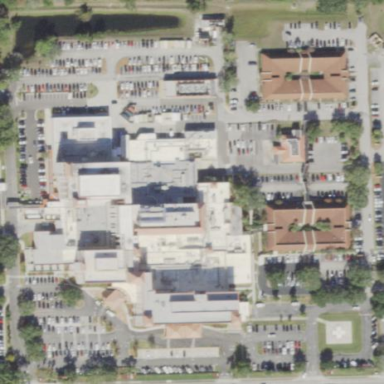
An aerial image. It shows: Healthcare facility identified as hospital.